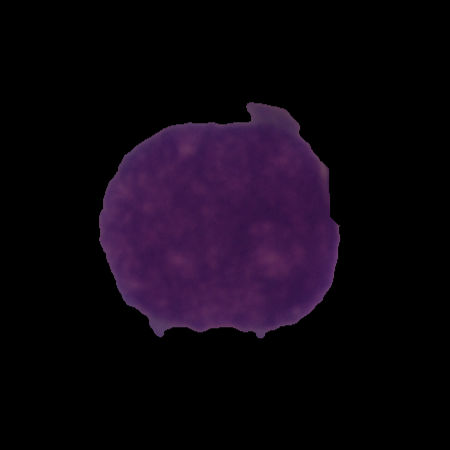
Label: cancer